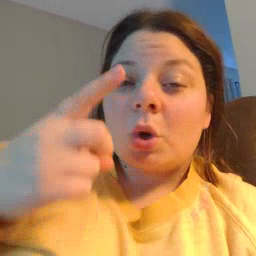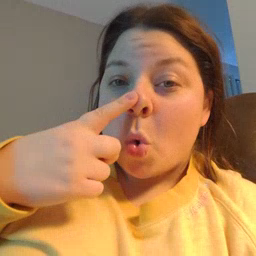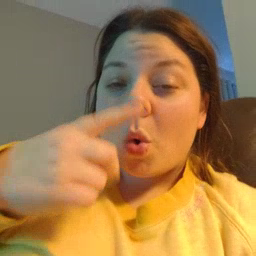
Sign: nose